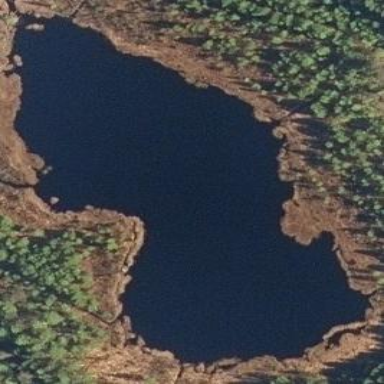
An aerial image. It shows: Beautiful lake surrounded by nature.